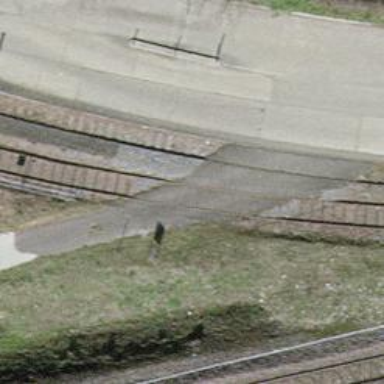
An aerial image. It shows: Railway level crossing.